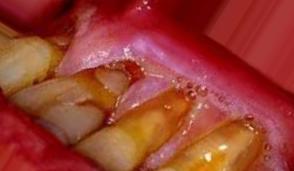
Condition: Tooth Discoloration